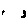
Label: moon